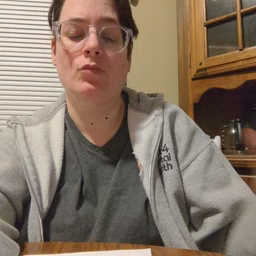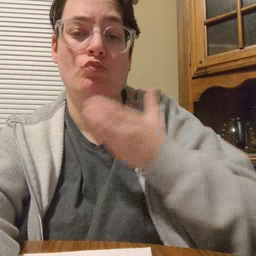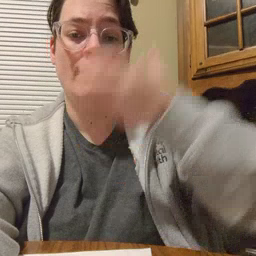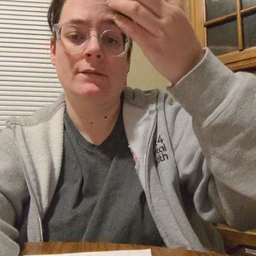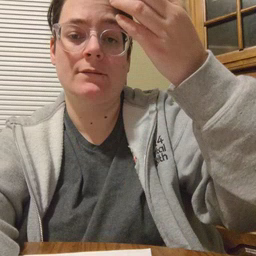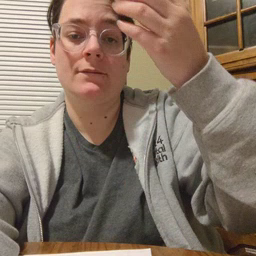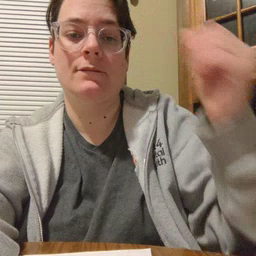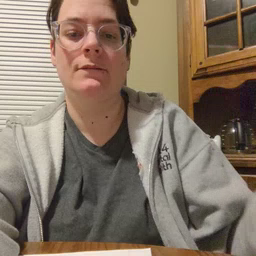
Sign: giraffe